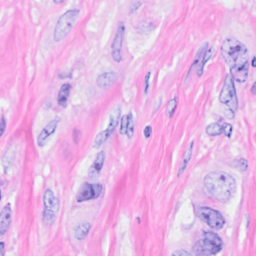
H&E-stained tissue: Breast